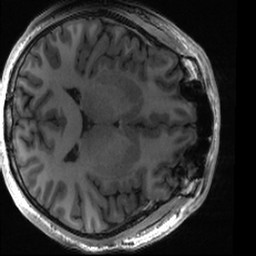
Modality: T1w
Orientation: axial
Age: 18
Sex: female